Question: The error description is:
> Command failed: F:\Git\cmd\git.EXE submodule update -q --init
--recursive fatal: 'submodule' appears to be a git command, but we were not able to execute it. Maybe git-submodule is broken?'
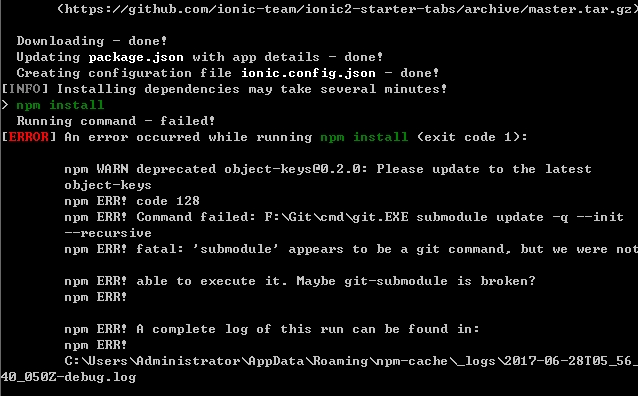
Answer: This is actually a bug, check this <URL>.